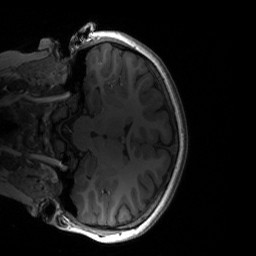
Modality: T1w
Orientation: coronal
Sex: female
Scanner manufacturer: siemens
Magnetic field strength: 3 T
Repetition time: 1.9 s
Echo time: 0.00243 s